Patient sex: F
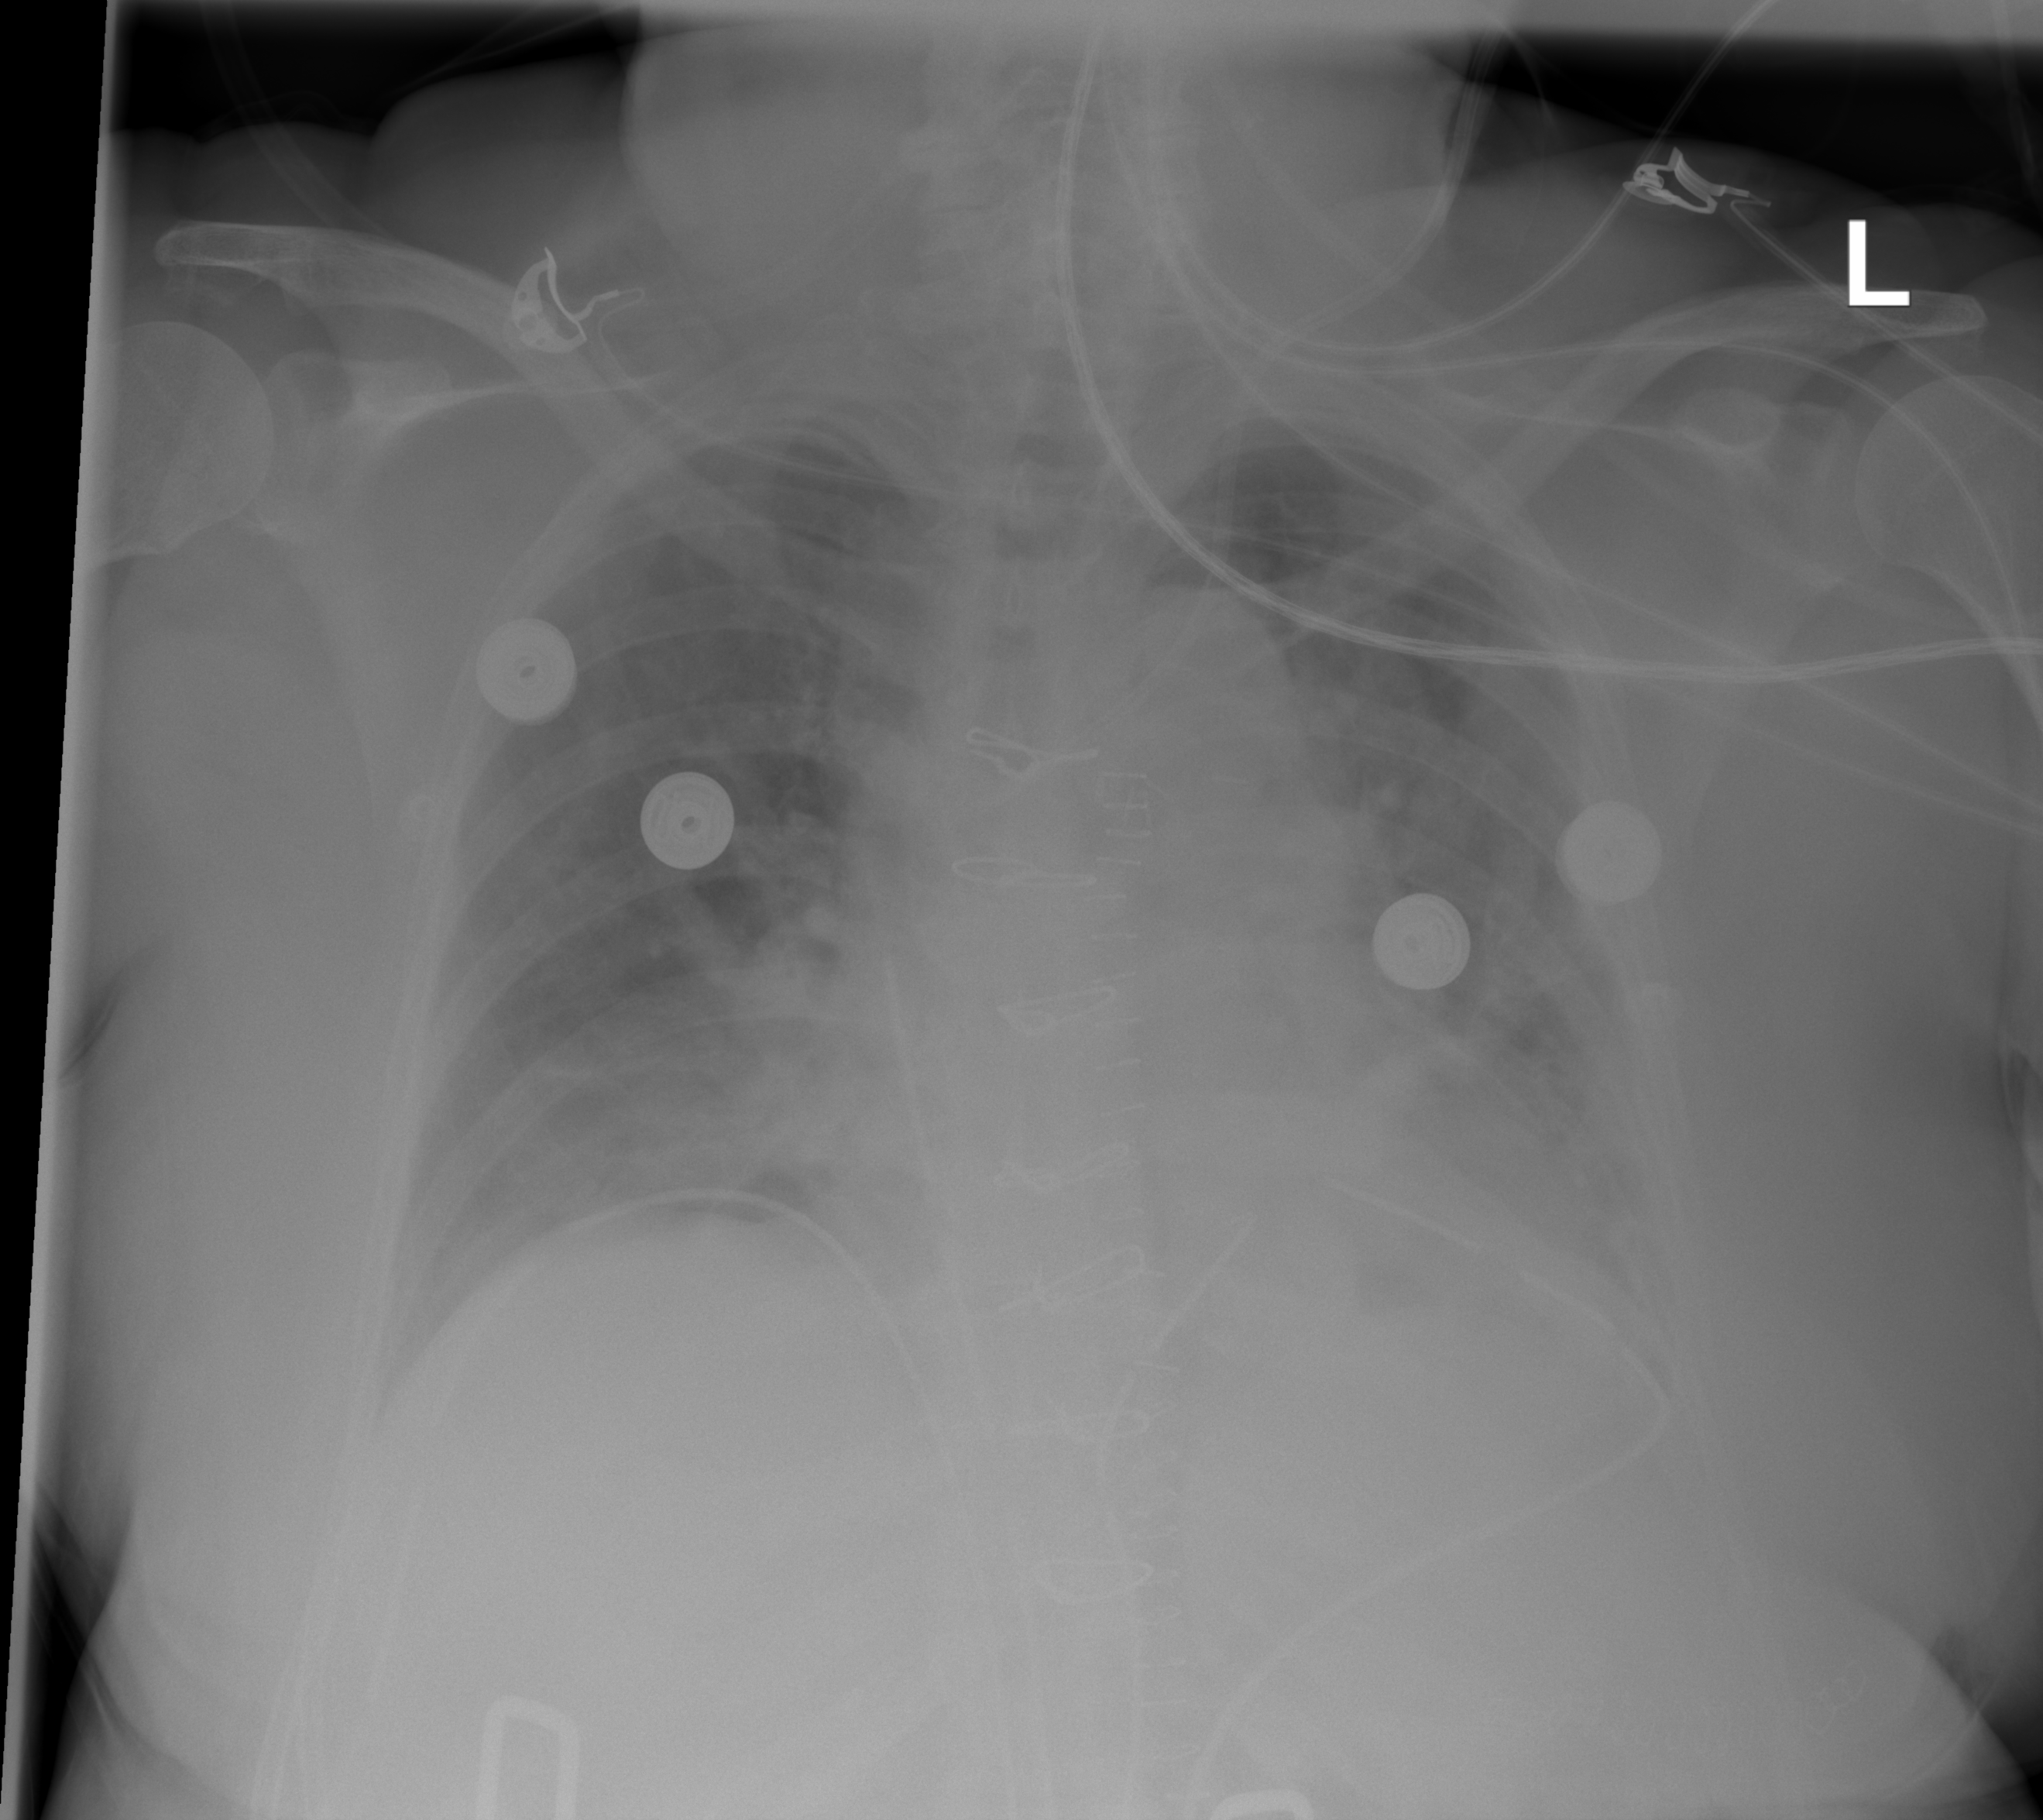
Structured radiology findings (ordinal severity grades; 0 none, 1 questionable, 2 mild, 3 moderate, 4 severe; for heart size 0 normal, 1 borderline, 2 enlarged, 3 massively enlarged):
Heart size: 1
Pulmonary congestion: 2
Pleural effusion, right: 2
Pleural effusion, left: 2
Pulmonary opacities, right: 2
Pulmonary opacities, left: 2
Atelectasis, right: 2
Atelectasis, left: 2